Aerial crown-view tile of a tropical tree (Barro Colorado Island, Panama), acquired 20250317:
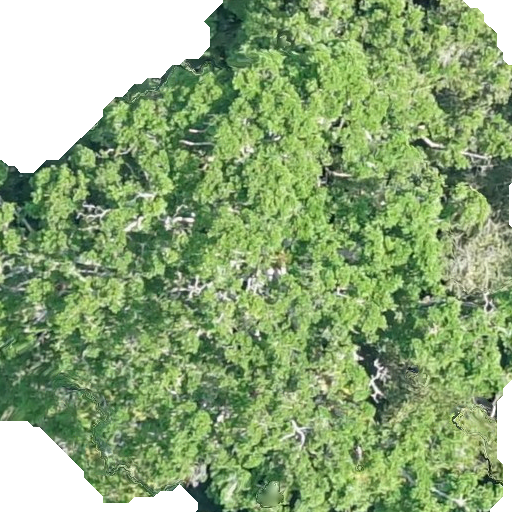
Species: Brosimum alicastrum
GBIF accepted scientific name: Brosimum alicastrum
Crown area: 421.168 m²